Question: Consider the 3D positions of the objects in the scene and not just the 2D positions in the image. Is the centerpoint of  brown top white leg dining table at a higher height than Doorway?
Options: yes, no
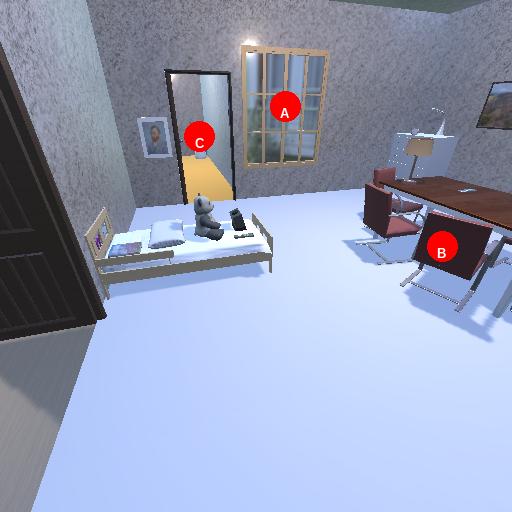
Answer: yes